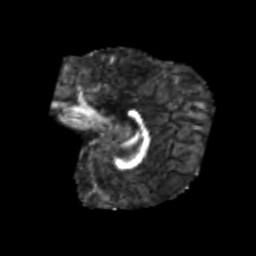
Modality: FA
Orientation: sagittal
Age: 6
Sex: male
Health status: healthy